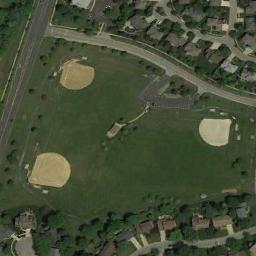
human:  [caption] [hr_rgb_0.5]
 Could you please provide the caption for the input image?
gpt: Three baseball diamonds on the lawn with some trees and the residential area around them .

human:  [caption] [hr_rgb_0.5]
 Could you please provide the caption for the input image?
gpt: There are five baseball fields in this picture .

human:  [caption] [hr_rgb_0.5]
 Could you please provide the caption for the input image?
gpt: There are three baseball diamonds in the grass surrounded by the houses、 forests and roads .

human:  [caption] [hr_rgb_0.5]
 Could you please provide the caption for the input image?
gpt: Three baseball diamonds are in the middle of grass between many buildings .

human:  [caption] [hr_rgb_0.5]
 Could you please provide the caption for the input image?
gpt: Many buildings are next to  the three baseball diamonds .